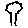
Label: tree